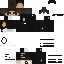
A male human skin with dark skin, wearing brown long hair dressed in a blue hoodie and black pants, featuring a closed mouth.